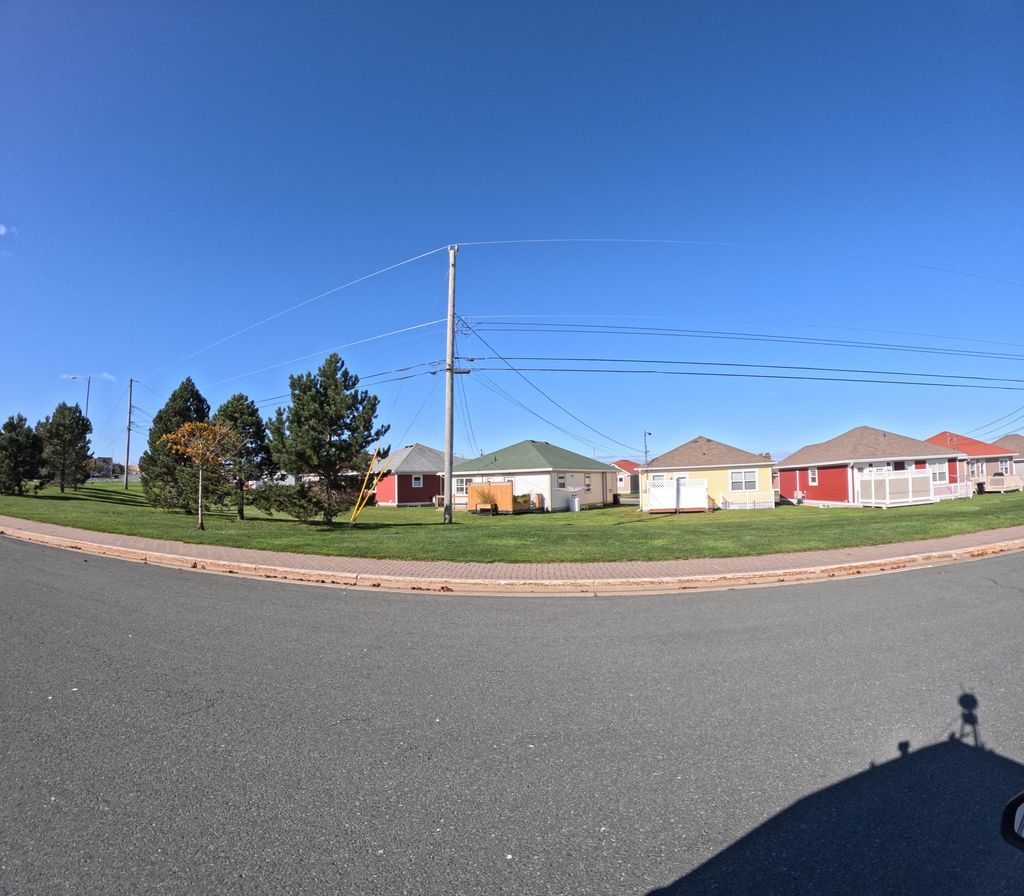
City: st_johns